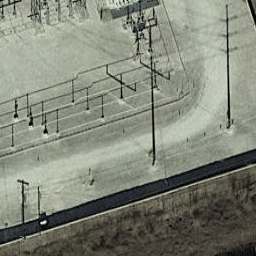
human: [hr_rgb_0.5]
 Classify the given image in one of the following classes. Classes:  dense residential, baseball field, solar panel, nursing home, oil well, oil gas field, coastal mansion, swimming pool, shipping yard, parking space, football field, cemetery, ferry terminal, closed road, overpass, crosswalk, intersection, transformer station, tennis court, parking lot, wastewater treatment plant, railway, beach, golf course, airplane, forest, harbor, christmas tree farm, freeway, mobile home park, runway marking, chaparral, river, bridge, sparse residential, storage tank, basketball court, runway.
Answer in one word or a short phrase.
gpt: transformer station